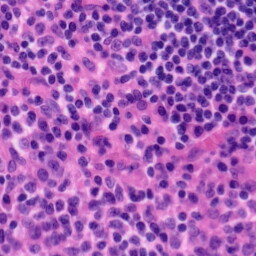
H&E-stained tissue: Tonsil